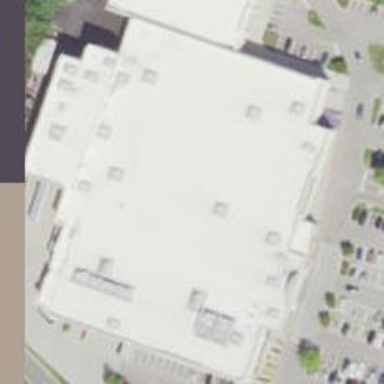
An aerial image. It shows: Supermarket.